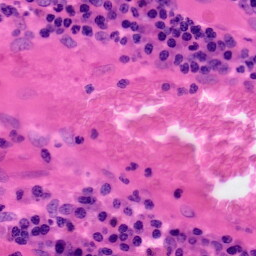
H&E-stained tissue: Colon